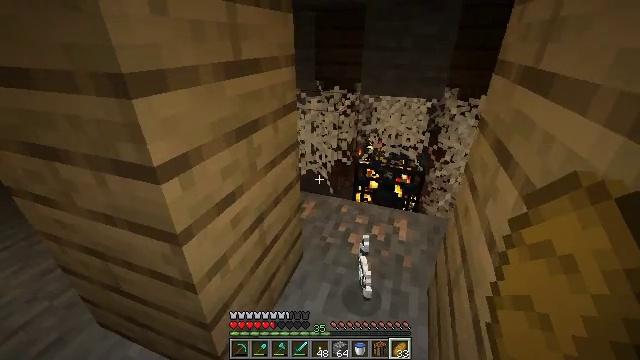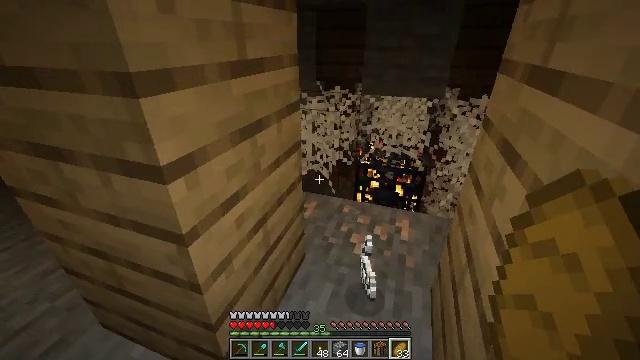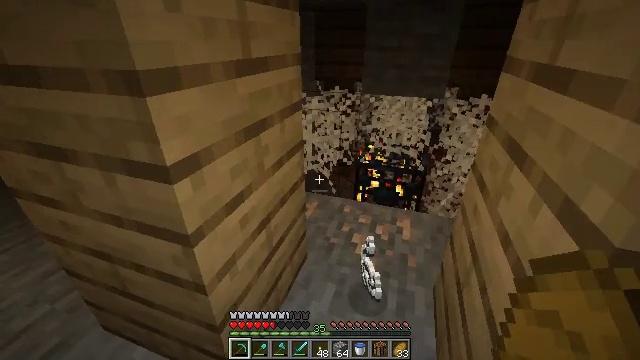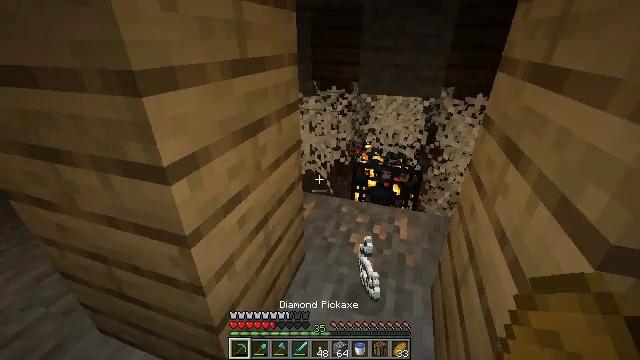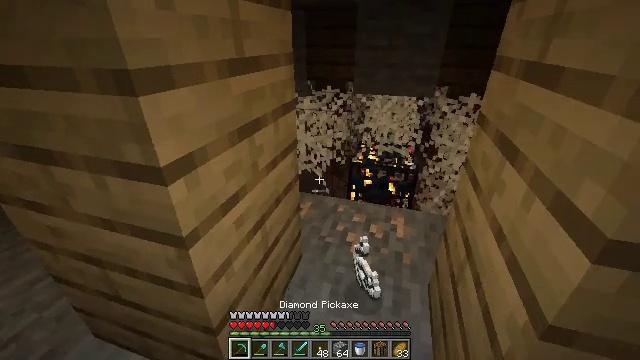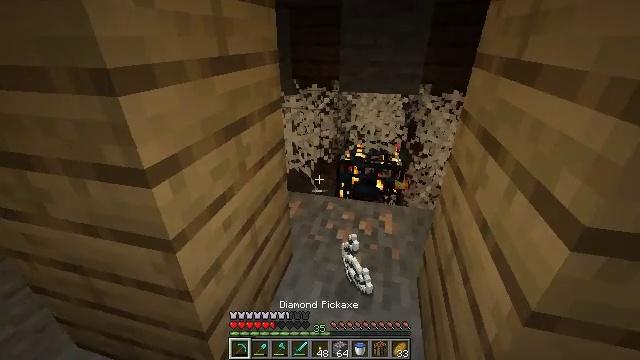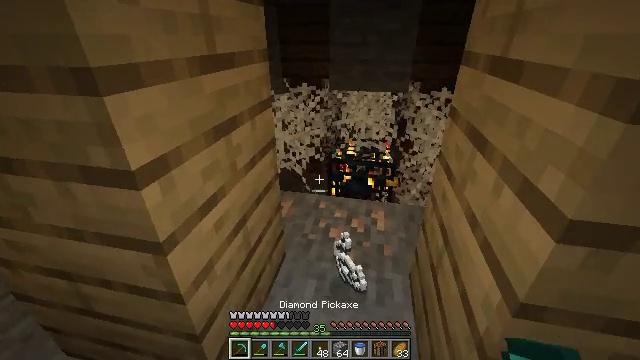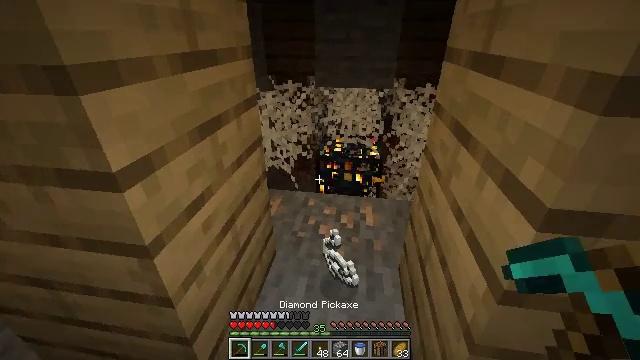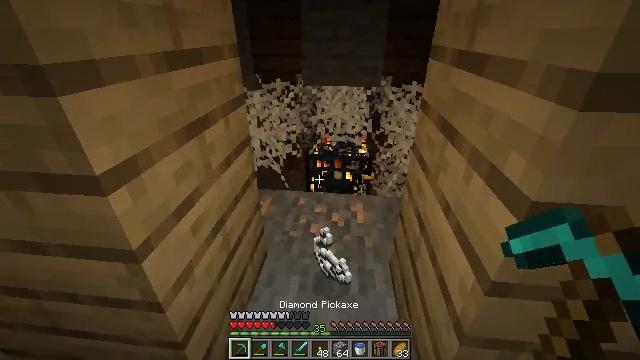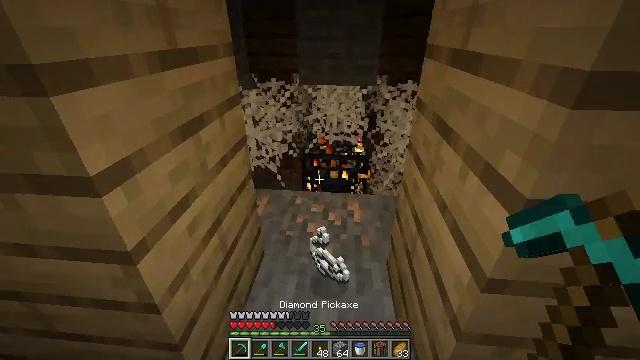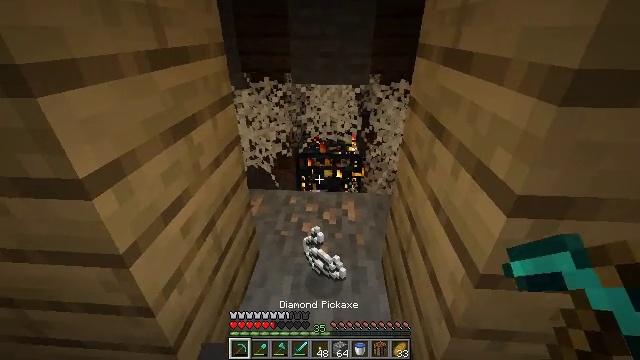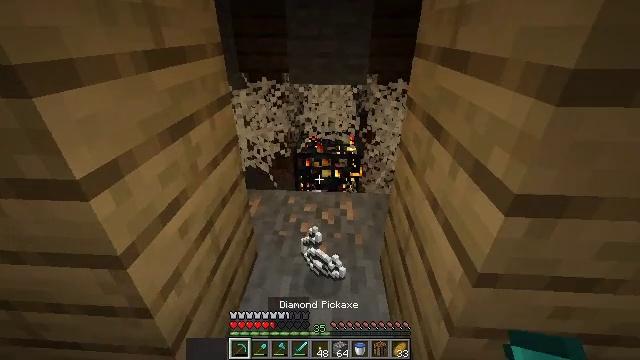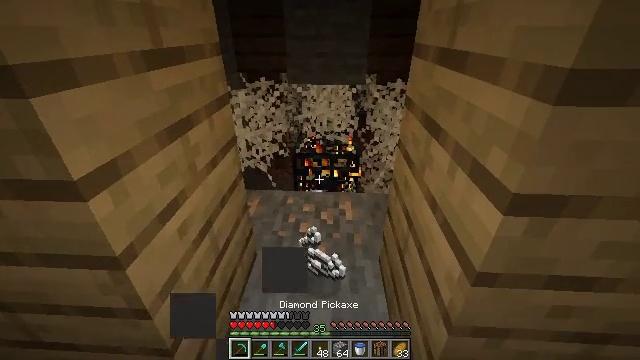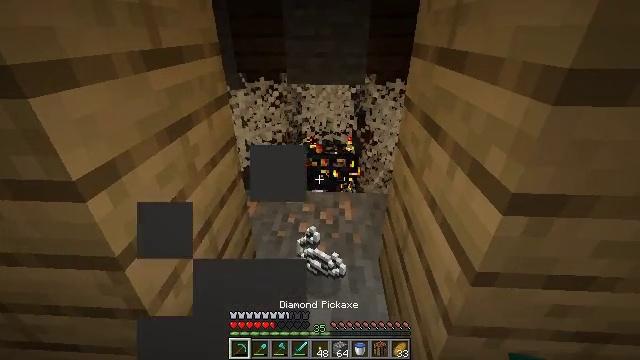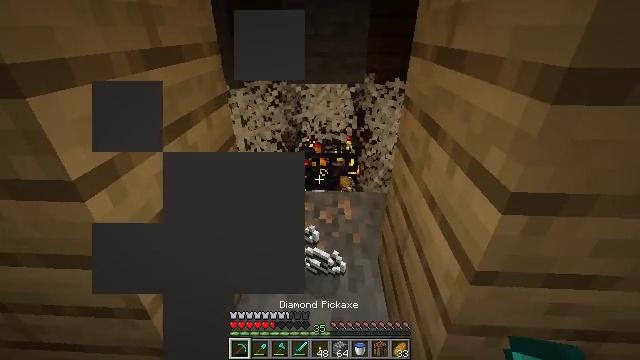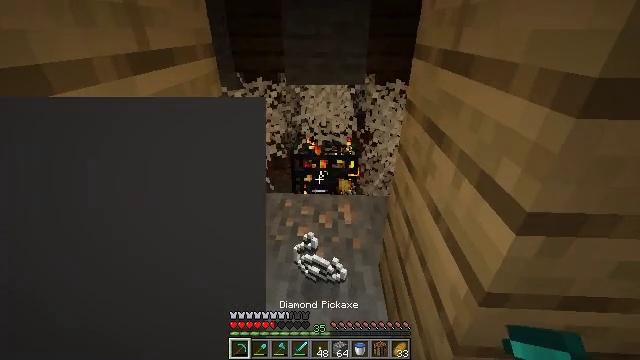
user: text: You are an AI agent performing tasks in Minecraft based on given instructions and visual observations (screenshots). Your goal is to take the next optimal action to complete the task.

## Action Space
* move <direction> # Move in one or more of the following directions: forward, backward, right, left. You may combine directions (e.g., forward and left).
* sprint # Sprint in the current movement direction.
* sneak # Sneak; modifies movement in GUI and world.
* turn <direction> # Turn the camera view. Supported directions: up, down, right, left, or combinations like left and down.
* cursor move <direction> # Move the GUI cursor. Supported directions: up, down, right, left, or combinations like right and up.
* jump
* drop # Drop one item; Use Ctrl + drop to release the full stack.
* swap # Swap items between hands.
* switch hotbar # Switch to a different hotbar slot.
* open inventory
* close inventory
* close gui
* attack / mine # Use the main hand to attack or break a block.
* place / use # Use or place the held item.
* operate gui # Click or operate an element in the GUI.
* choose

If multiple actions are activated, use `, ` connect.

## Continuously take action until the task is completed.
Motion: motion action
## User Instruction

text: Break the mob spawner.
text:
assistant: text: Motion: no_op
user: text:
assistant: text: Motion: switch to hotbar 1
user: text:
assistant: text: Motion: switch to hotbar 1
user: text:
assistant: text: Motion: turn right, switch to hotbar 1
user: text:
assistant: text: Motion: turn right
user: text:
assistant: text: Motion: turn right
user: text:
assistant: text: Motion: turn right
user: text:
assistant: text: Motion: turn right
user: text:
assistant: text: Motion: no_op
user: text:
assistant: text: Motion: turn right
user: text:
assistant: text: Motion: no_op
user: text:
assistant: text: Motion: no_op
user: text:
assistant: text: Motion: no_op
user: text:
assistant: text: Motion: no_op
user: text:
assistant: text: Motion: move forward
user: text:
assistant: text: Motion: move forward
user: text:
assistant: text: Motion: move forward
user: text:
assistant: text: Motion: turn down, attack / mine
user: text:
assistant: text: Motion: attack / mine
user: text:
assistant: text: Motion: attack / mine
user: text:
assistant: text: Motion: attack / mine
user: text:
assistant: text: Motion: attack / mine
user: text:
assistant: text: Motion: attack / mine
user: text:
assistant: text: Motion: attack / mine
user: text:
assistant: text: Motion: attack / mine
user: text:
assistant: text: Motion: attack / mine
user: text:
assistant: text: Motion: attack / mine
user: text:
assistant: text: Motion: attack / mine
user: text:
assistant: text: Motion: attack / mine
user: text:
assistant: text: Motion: attack / mine